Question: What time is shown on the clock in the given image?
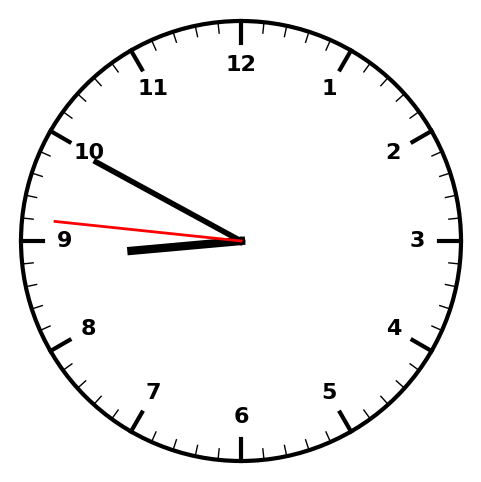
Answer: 08:49:46